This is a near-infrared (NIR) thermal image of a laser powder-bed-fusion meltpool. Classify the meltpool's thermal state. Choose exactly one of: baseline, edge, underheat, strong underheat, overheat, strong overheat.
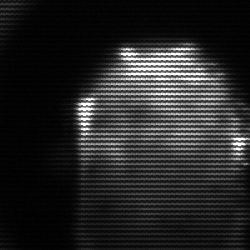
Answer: baseline